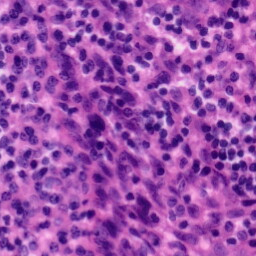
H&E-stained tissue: Tonsil